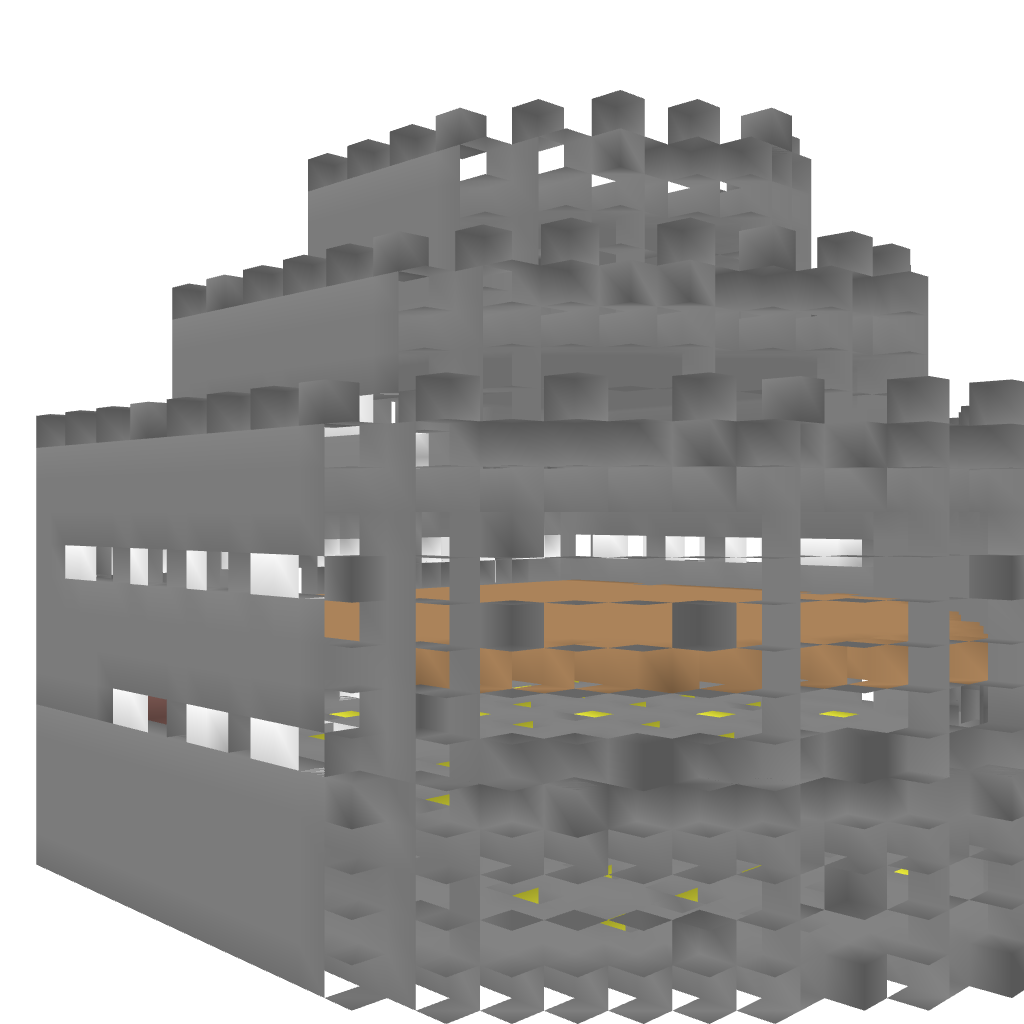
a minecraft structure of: Brick Fortress bad low quality